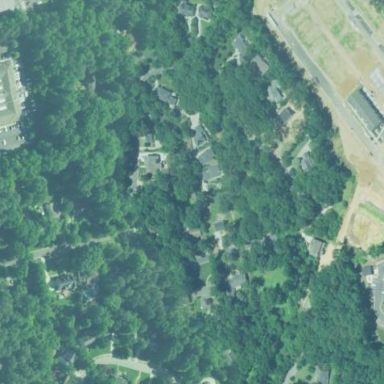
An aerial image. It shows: Residential area within neighborhood.